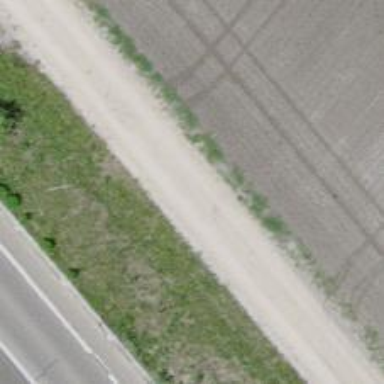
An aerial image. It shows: Aerial marker on support pole.